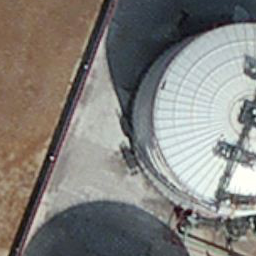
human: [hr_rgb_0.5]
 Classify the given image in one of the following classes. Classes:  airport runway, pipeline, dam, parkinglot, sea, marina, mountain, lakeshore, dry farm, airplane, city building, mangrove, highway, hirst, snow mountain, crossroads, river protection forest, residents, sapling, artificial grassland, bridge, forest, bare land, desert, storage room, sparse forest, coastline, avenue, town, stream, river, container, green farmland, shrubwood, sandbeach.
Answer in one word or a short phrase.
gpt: storage room